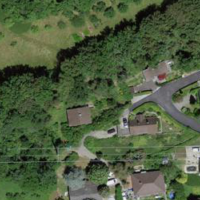
EUNIS habitat code: 55
Species observed at this site:
Lamium galeobdolon